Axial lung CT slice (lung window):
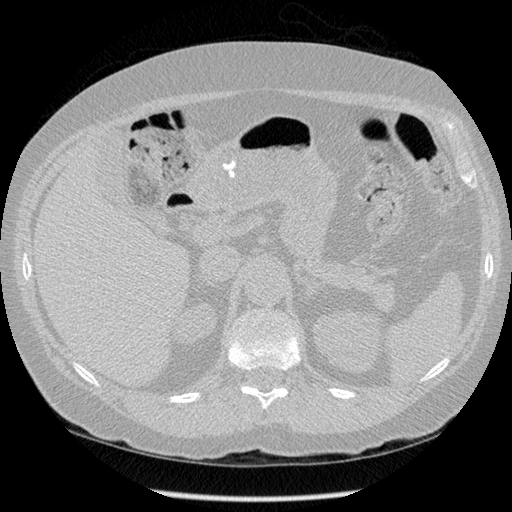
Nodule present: no